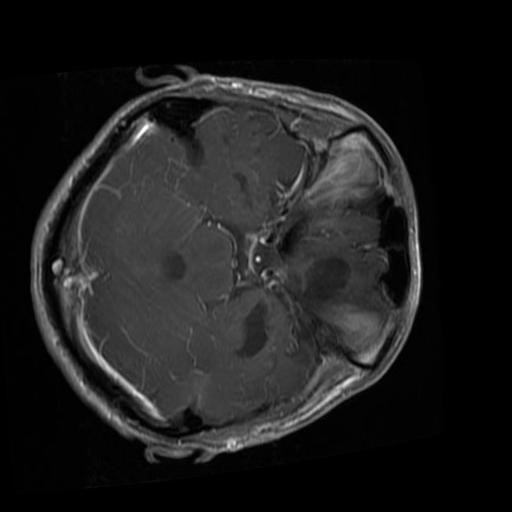
Label: brain_glioma